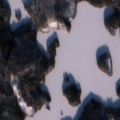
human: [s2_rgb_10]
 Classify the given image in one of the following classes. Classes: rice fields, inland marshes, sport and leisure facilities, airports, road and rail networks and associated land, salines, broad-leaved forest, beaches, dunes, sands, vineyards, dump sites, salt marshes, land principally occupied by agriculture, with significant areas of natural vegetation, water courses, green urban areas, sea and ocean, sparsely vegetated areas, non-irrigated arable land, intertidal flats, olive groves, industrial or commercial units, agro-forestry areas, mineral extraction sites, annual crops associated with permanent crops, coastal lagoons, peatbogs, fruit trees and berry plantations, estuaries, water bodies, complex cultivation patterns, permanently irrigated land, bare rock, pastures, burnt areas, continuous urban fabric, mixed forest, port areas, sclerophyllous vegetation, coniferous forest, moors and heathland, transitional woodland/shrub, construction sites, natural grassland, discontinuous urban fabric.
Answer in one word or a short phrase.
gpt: coniferous forest, mixed forest, water bodies